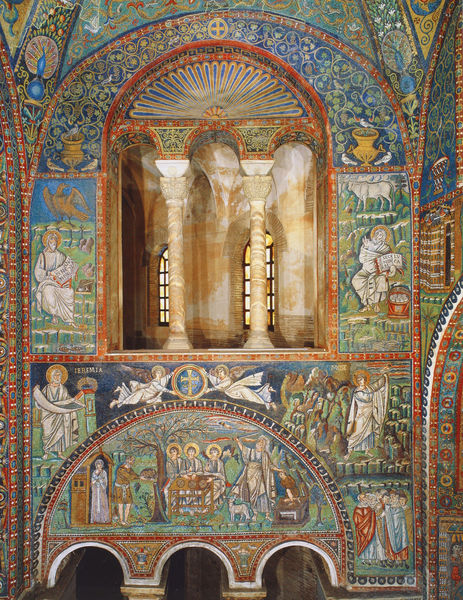
Titel: San Vitale
Standort: Ravenna, S. Vitale (EU - I - Emilia-Romagna)
Schlagwörter: blau, bunt, fenster, säule, säulen, rot, malerei, ornament, innenraum, kirche, gold, innen, engel, ranken, farbig, bogen, rundbogen, floral, ornamente, wandgemälde, wandmalerei, kreuz, griechisch, fresken, heilige, bund, kriche, orthodox, wandfresken